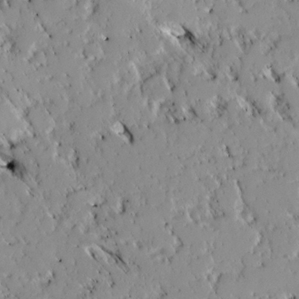
Label: non_frost